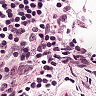
Metastatic tissue present: no